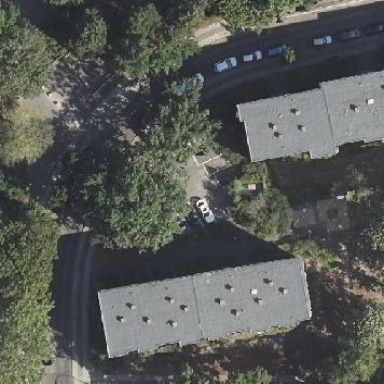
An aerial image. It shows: Street-side parking area.